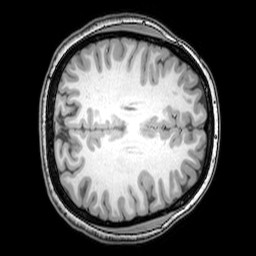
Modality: T1w
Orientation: axial
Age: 20
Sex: female
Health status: healthy
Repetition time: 0.081 s
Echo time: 0.037 s